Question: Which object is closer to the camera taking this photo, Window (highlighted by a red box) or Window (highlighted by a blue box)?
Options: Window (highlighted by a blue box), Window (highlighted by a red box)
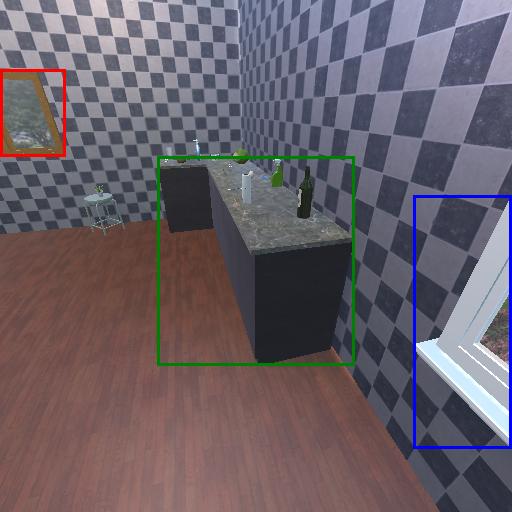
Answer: Window (highlighted by a blue box)